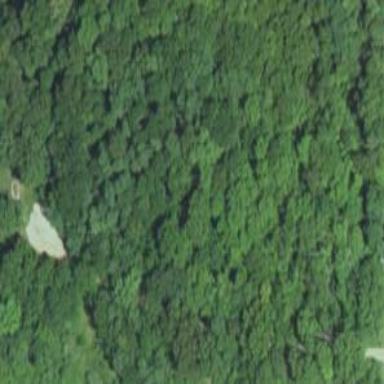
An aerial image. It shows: Serene woodland landscape.